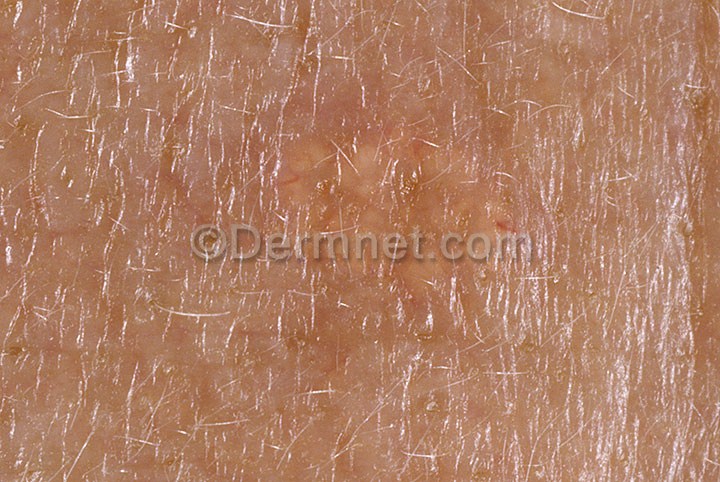
Disease: Seborrheic Keratoses and other Benign Tumors